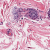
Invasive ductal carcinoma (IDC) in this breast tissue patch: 0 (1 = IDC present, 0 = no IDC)